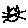
Label: cat